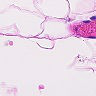
Metastatic tissue present: no